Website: bh-photo
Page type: address-validator
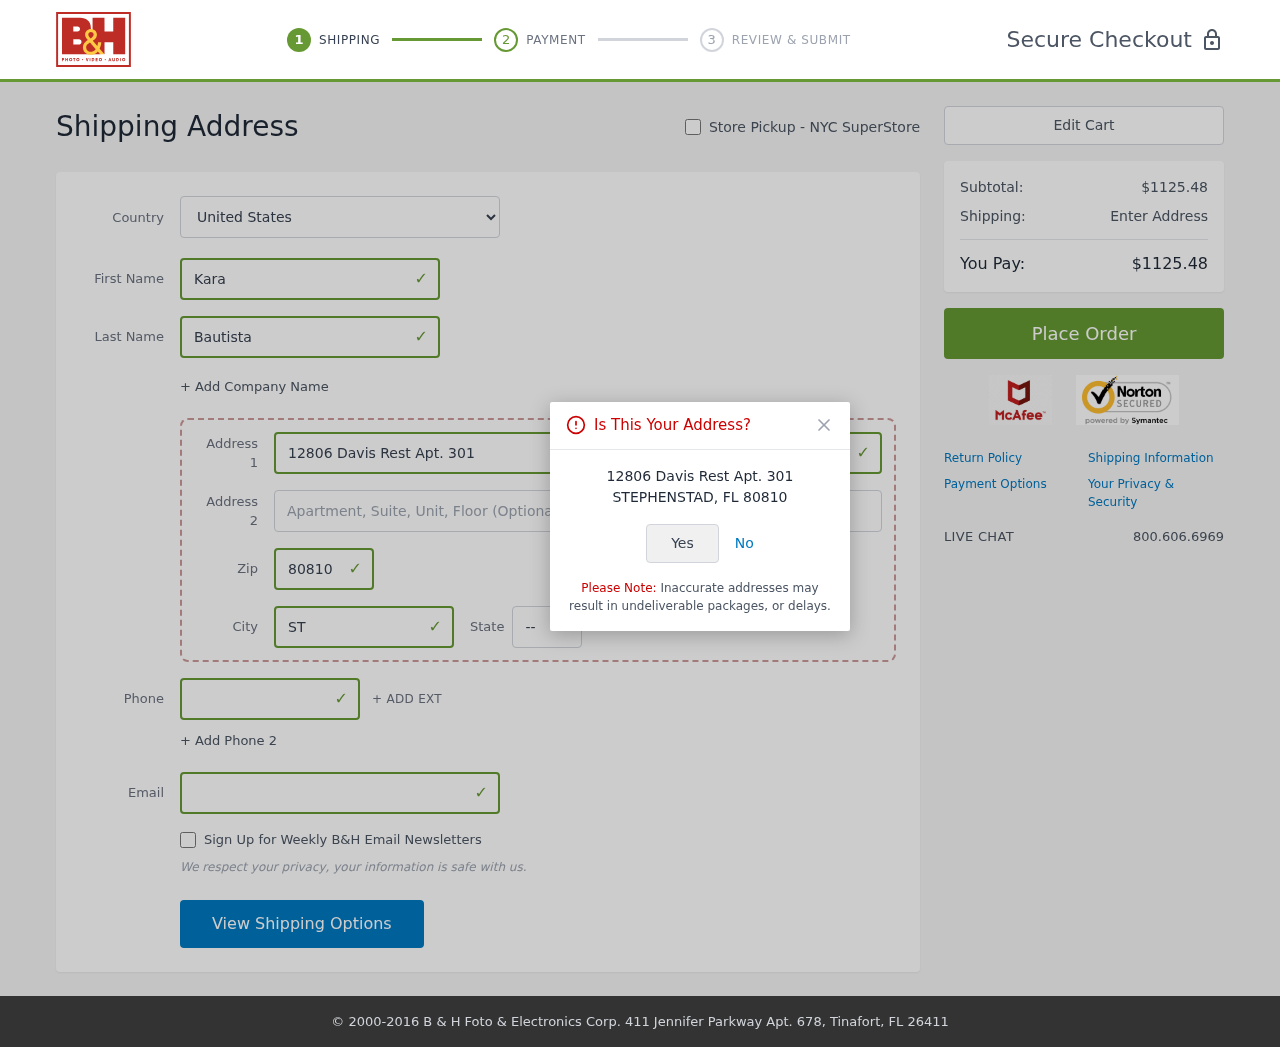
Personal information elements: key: PII_CITY
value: Stephenstad
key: PII_COUNTRY
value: United States
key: PII_EMAIL
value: kara_bautista@gmail.com
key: PII_FIRSTNAME
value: Kara
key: PII_LASTNAME
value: Bautista
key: PII_PHONE
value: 3439495380
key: PII_POSTCODE
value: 80810
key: PII_STATE_ABBR
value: FL
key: PII_STREET
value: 12806 Davis Rest Apt. 301
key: PII_CITY_CONFIRM
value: STEPHENSTAD
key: PII_POSTCODE_FULL
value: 80810
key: PII_POSTCODE_NUMERIC
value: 80810
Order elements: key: ORDER_SUBTOTAL
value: $1125.48
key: ORDER_TOTAL
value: $1125.48